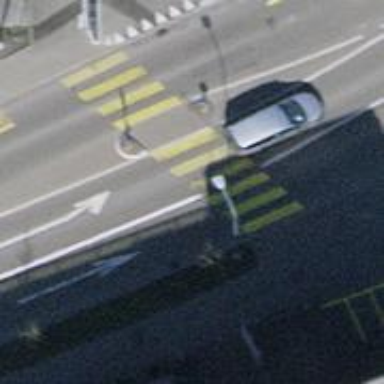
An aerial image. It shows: Uncontrolled zebra crossing with pedestrian island.